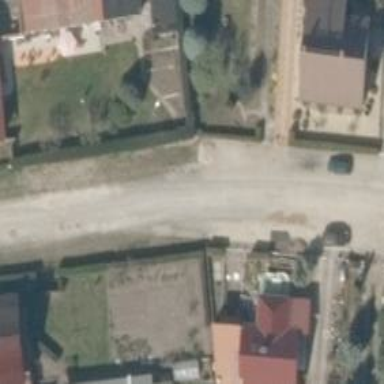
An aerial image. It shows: Residential road with compacted surface.